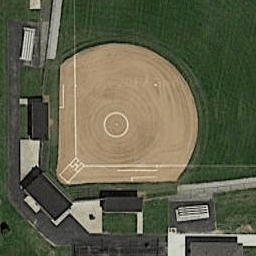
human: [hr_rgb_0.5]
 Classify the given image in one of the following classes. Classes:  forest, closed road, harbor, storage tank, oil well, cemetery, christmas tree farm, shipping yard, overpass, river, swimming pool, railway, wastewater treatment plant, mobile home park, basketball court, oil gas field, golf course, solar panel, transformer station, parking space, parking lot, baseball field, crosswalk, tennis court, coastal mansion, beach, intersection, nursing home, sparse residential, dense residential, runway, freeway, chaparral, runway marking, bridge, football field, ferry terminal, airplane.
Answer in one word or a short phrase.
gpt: baseball field